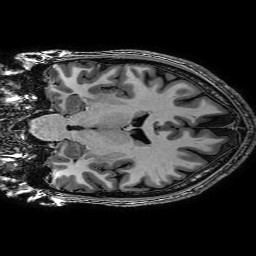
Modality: T1w
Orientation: coronal
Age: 27
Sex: male
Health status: healthy